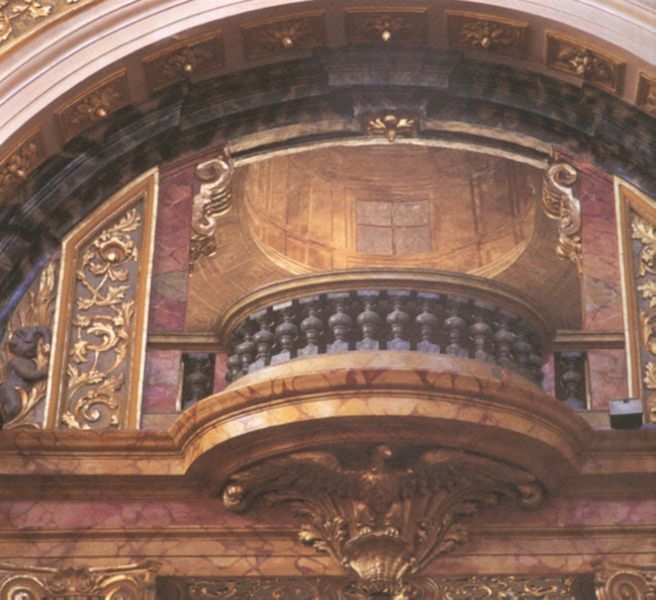
Titel: Universitätskirche (Jesuitenkirche)
Künstler: Andrea Pozzo
Standort: Wien, Universitätskirche (Jesuitenkirche) (EU - AUT)
Schlagwörter: adler, vogel, blumen, fenster, marmor, säule, säulen, rot, architektur, barock, öl, gold, decke, klassizismus, theater, rosa, engel, putte, putto, ranken, balkon, bogen, farbe, kuppel, detail, ornamente, verzierung, balken, geländer, podest, foto, balustrade, violet, kasten, sims, ballustrade, kassetten, konche, golden, täuschung, elefant, kassette, baluster, schnizerei, optik, germälde, trompe l'oeil, pö, kasteen